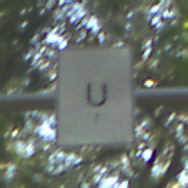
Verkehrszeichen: AnkuendigungOderFortsetzungUmleitungOhnePfeilsymbol
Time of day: Midday
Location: Outdoor (Nature)
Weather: Clear
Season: NotSpecified
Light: Natural